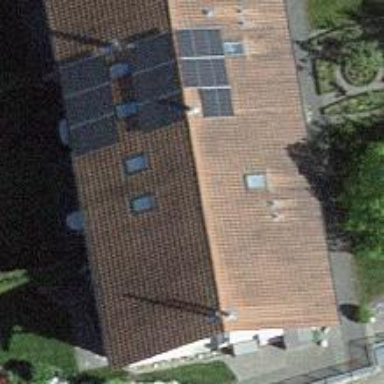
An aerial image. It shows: Solar power generator using photovoltaic panels.